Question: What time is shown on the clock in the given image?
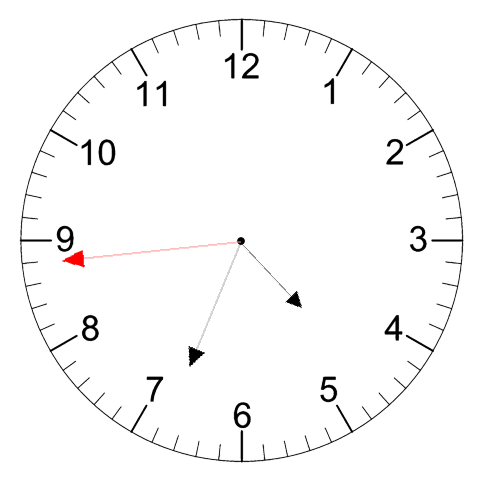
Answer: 04:33:44